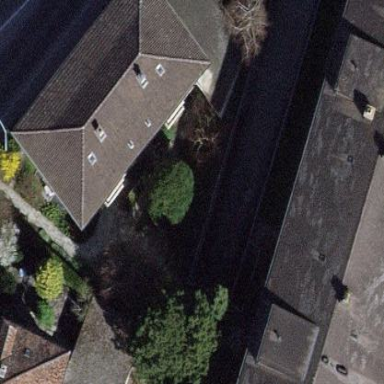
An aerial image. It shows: Building with hipped roof shape.